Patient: sex M, age 50
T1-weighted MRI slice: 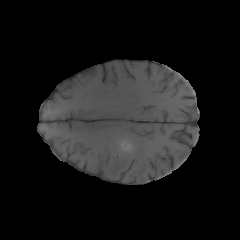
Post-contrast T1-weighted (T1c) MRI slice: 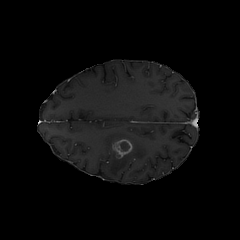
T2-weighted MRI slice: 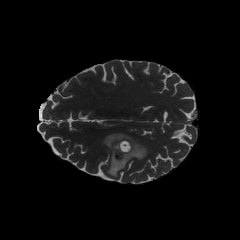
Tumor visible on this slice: yes
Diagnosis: Glioblastoma, IDH-wildtype
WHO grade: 4